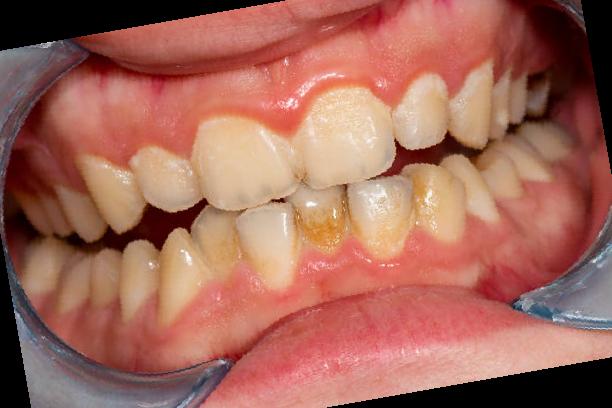
Condition: Gingivitis